Question: I have an app deployed on Elastic beanstalk. The app is a war file which runs some processing of text content received from a separate service. What pricing considerations should I make ?
The processing of the content can be intensive and may take a couple of hours to run. I'm eligible for the "AWS Free Usage Tier" but im not sure where I can view my current usage.
I'd like to see a % breakdown of CPU clock cycles, memory etc.
For example google app engine offers a handy breakdown of % used resources :

is there something similar for AWS ? in this case specifically an app running on Elastic beanstalk ?
Update : Answers to this question are some help : <URL>
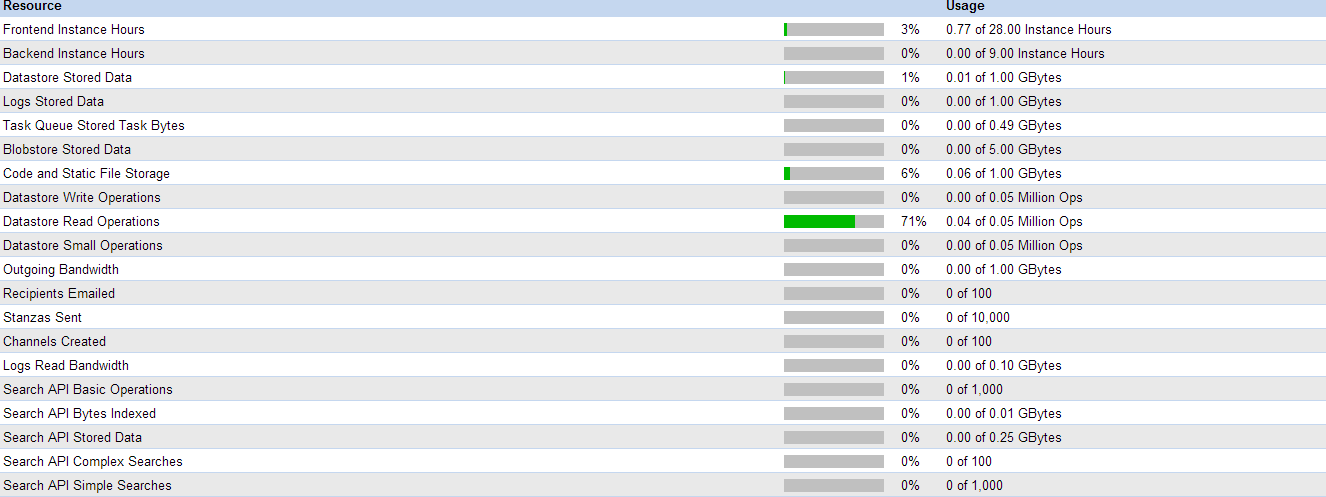
Answer: There are few levels of Elastic Beanstalk monitoring.
It is very simple, just to give you a rough idea what is happening in your system.

Available under EC2 > Instances > Monitoring

Each service has a set of metrics to give you the best view into what's happening with your system.
Here's just the number of metrics I have available for the services used by my instances:
'''
DynamoDB Metrics: 65
Table Metrics: 26
Table Operation Metrics: 38
Account Metrics: 1
SNS Metrics: 8
Topic Metrics: 8
EBS Metrics: 16
Per-Volume Metrics: 16
EC2 Metrics: 40
Per-Instance Metrics: 20
By Auto Scaling Group: 20
ElastiCache Metrics: 91
ElastiCache: 19
CacheClusterId: 36
Cache Node Metrics: 36
'''
You can measure practically anything meaningful. And you can even add your own metrics to CloudWatch.
In addition, you can set CloudWatch alarms to send you a notification if something goes above the threshold.
Read <URL> guide to get a better idea.
About breakdown, I did not see any graphs for breakdown for Free Tier. If there's a Free Tier offer for the service, and you are trying to use more, then your requests will either be throttled (with DynamoDB) or you will start paying for the service above Free Tier (with SNS).
Look in your account Billing and Cost Management to see if you are going way above Free Tier. Click on Bills, then breakdown by service. Again, you can set-up a monitoring to be notified if your expenses are going to be above pre-set threshold.
Honestly, I find AWS more straightforward and flexible in terms of monitoring and payments than GAE. You definitely get more for the same money.